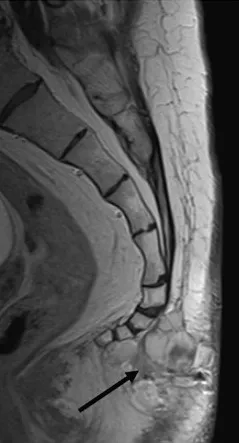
Restaging of recurrent soft tissue mass prior to and following resection. (A) Pre-resection sagittal view with contrast-enhanced T1-weighted image showing a multilobulated mass extending from the first through fourth coccygeal segments bordered by a thin plane of fat interposed between the tumor and coccyx without evidence of coccygeal invasion (black arrow).
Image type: radiology (mri)